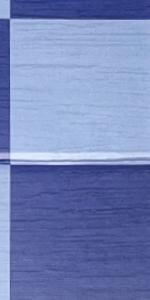
Label: Empty